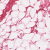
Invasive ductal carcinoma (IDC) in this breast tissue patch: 0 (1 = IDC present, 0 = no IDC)